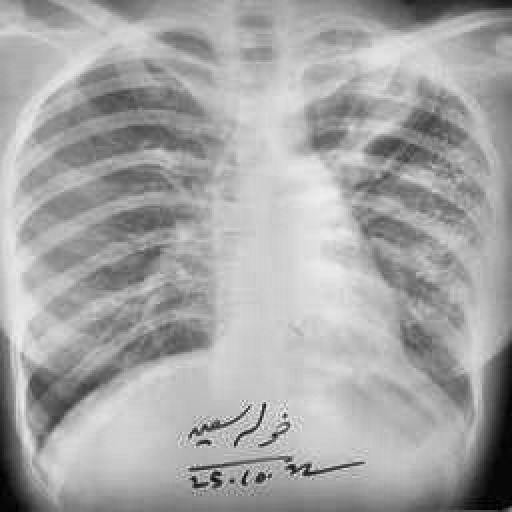
Finding: TUBERCULOSIS